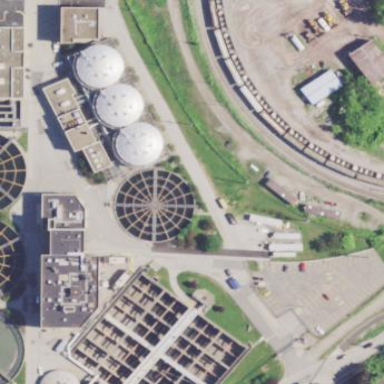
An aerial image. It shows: View of wastewater plant.